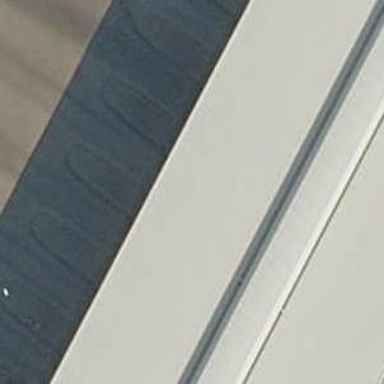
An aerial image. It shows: Toll booth barrier is depicted in the image.